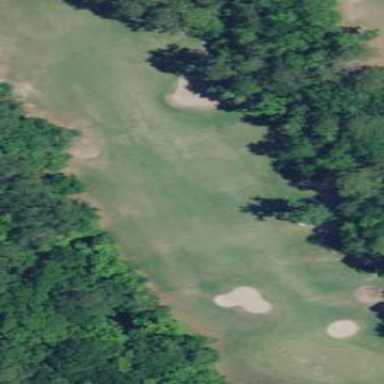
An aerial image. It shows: Golf fairway surrounded by grass.